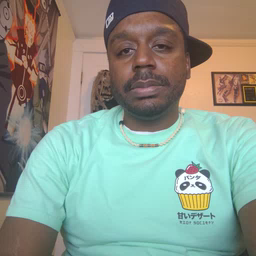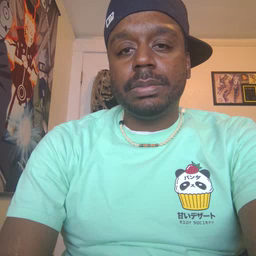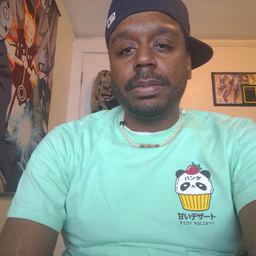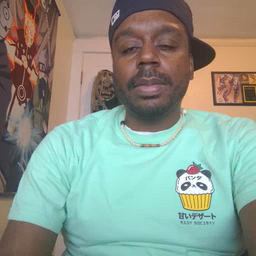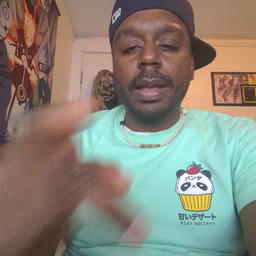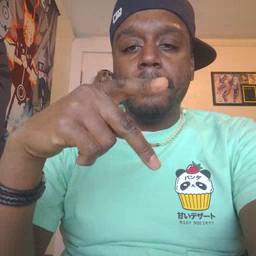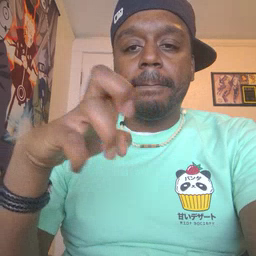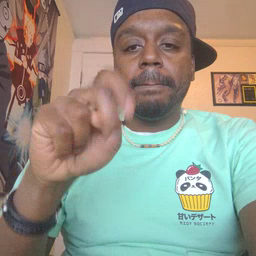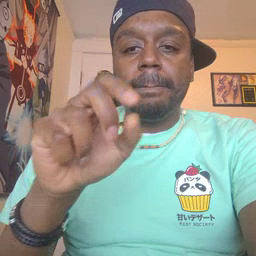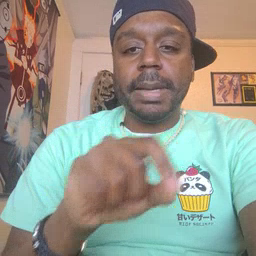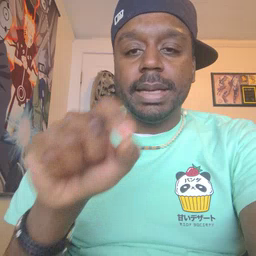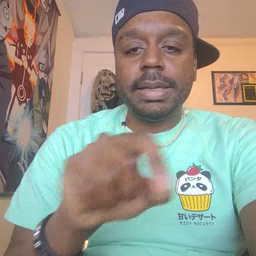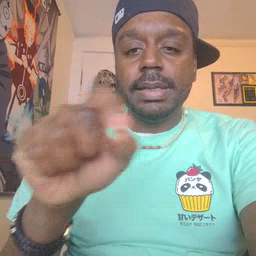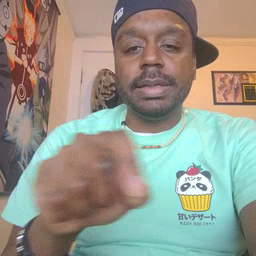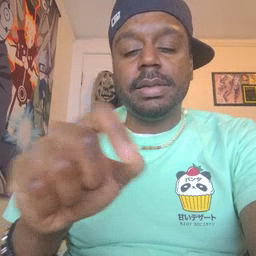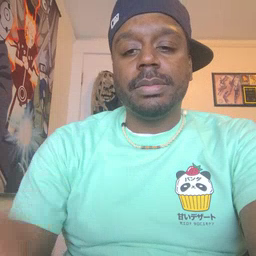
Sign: pen